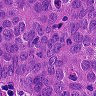
Metastatic tissue present: yes